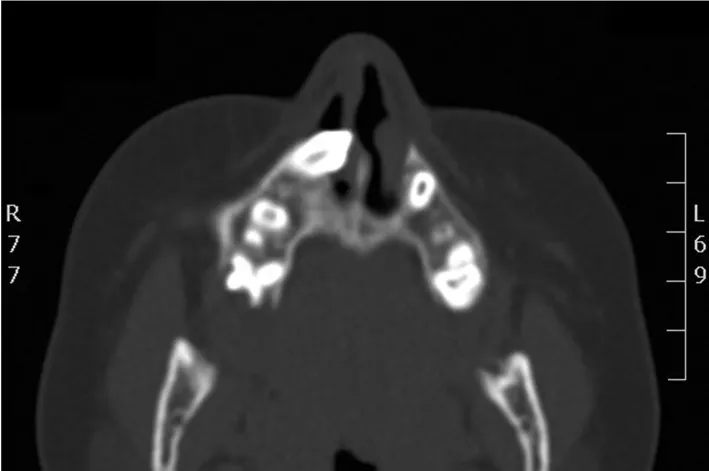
A,B: Computed tomography of the paranasal sinuses (coronal and axial view) revealing displaced right upper maxillary tooth with the crown oriented inferiorly and medially toward and within the lower right anterior nasal cavity.
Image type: radiology (ct)